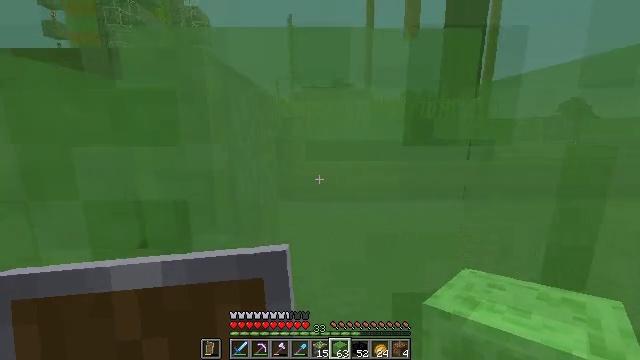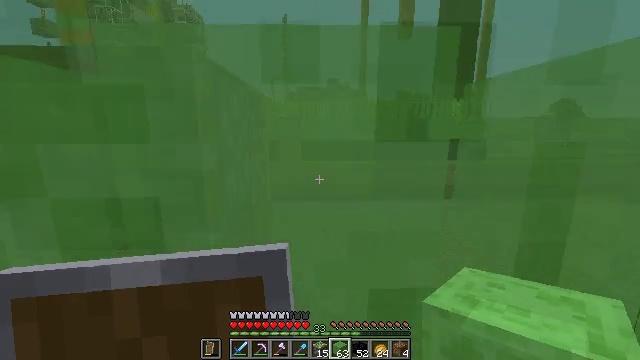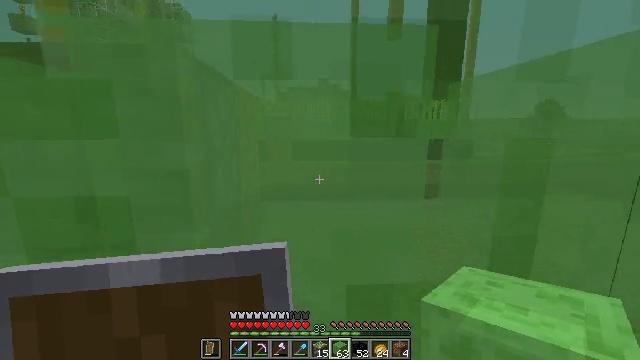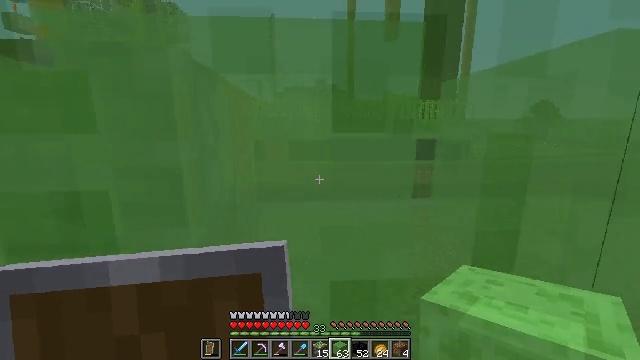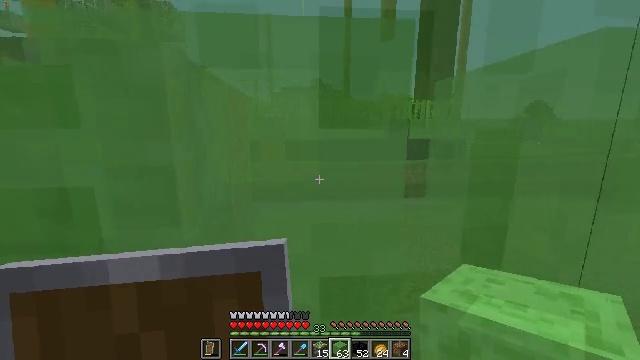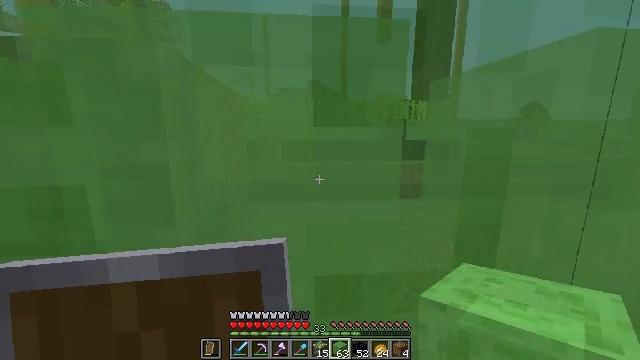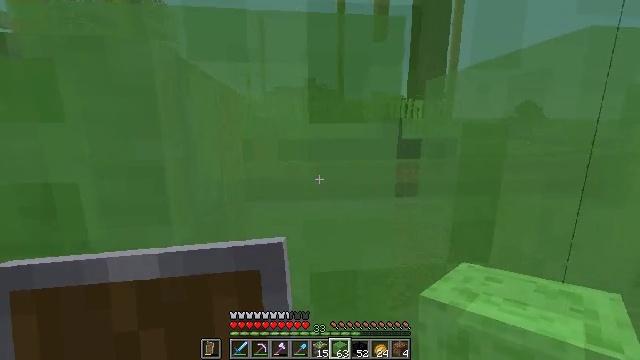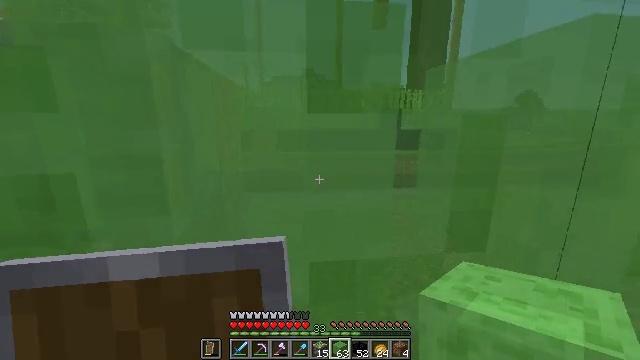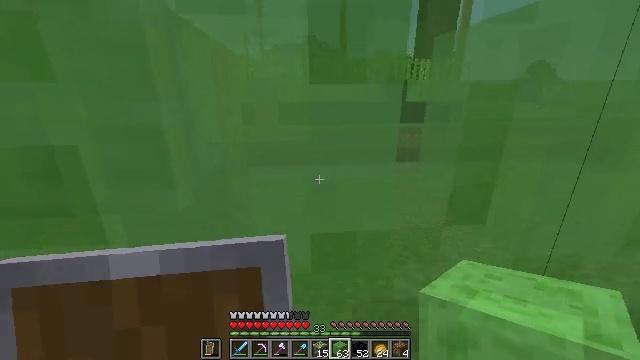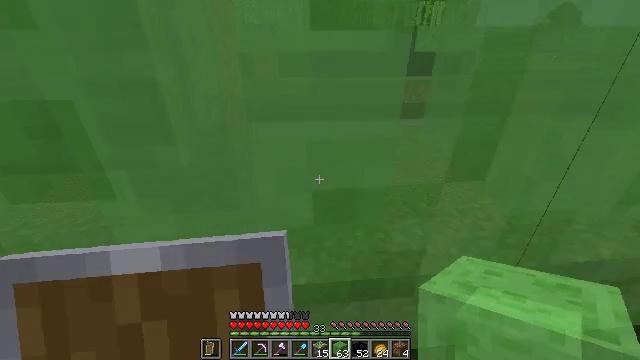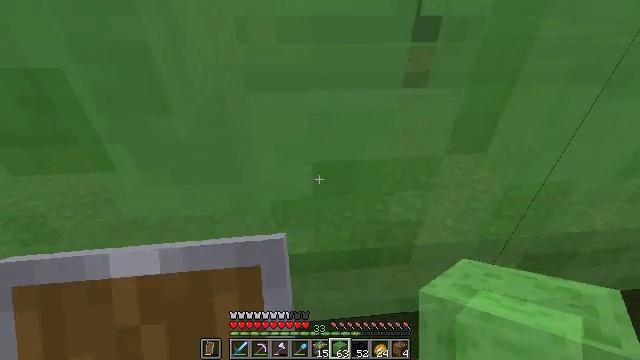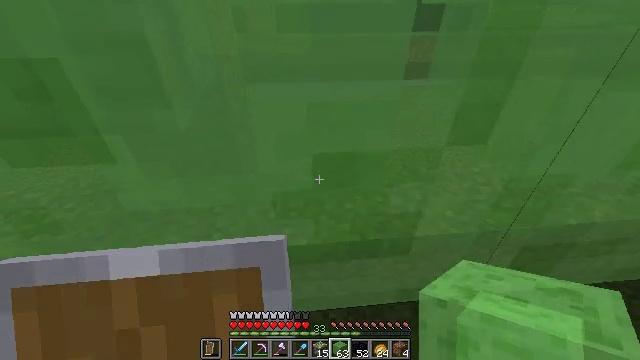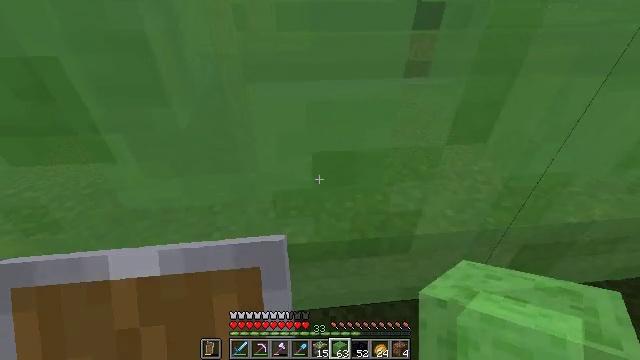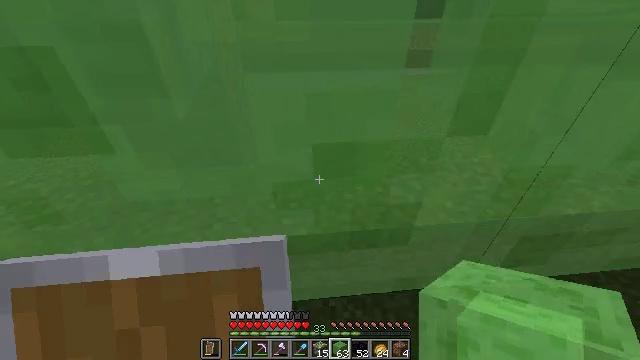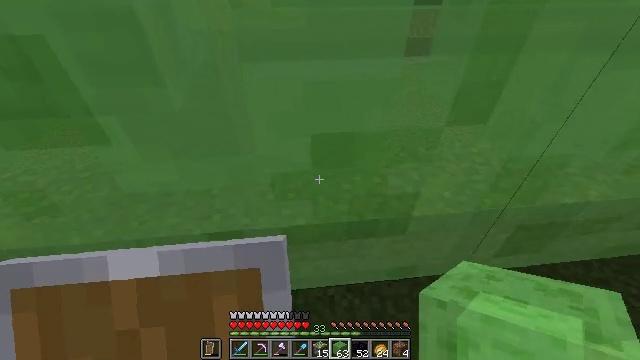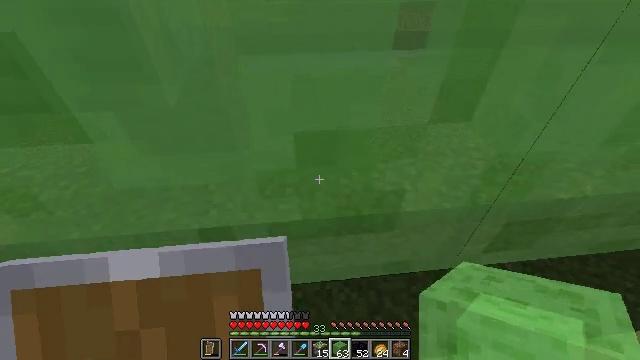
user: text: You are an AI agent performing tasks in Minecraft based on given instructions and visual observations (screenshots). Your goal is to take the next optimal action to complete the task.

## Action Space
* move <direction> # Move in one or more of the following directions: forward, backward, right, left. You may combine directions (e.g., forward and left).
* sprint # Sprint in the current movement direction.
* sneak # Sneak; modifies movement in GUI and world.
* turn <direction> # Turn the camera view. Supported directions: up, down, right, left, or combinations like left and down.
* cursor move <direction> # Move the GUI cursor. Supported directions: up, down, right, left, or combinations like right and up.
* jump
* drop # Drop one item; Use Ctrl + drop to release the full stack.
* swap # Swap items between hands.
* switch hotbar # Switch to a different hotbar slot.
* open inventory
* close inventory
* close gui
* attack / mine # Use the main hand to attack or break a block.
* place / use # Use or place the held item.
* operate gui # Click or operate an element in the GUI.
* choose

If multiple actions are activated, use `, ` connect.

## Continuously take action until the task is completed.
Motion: motion action
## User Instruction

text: Attack the slime block to pick it up.
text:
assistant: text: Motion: turn right
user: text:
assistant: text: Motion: turn right
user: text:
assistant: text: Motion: no_op
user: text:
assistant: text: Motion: no_op
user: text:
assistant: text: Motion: no_op
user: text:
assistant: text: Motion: no_op
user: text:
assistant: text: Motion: turn down
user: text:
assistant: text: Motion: turn down
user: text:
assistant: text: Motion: turn down
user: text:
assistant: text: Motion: turn down
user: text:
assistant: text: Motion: turn down
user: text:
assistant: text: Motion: no_op
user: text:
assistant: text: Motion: turn down
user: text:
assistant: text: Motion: turn down
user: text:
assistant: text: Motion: move right, turn down
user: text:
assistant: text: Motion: move right
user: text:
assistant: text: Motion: move right
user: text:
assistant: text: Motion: move right
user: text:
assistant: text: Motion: no_op
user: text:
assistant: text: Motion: no_op
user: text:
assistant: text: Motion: no_op
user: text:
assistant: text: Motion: no_op
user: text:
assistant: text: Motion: move right
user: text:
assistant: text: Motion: move right, turn left
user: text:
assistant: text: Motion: move right
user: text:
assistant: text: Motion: move right
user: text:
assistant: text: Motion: move right, turn left
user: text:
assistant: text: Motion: turn left
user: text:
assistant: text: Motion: turn left
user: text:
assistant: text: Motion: turn left